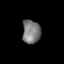
Tissue: lung
Cell type: T cells
Senescence score: 0.1803
Nuclear area (px): 419
Mean DAPI intensity: 122.126